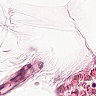
Metastatic tissue present: no